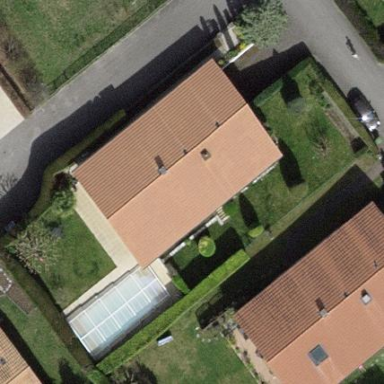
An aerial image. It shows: Garden surrounded by fence.